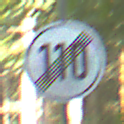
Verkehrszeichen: EndeGeschwindigkeit110
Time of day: MorningAfternoon
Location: Outdoor (Nature)
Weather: Clear
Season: NotSpecified
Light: Natural